Question: My App reads the SharePoint Term Store and need to get the label associated with the user's language. I get the user's language and lcid, and then I read all the terms under a certain node in the taxonomy using this code:
'''
... some code to get the Term Store, then Term Group, then Term Set, and finally startTerm
var tsTerms = startTerm.get_terms();
context.load(tsTerms);
context.executeQueryAsync(
function () {
var termsEnum = tsTerms.getEnumerator();
while (termsEnum.moveNext()) {
var currentTerm = termsEnum.get_current();
var termName = currentTerm.get_name();
var userLabel = currentTerm.getDefaultLabel(lcid);
var userLabelValue = userLabel.get_value();
console.log ("Label=", userLabel, userLabelValue)
... more code ...
'''
In the while loop, I can get all the attributes of the term I need, except for the label. In other samples I found on the web, to get the default label, my userLabel object would be loaded in the context, then another context.executeQueryAsync is called. All that makes sense, but this would induce a lot of calls to the SharePoint server.
But, when I write to the console the userLabel object, is shows as type SP.Result, and when I open it, I see the label I want under the m_value. So there should be no need to go to the server again. However, the userLabelValue is returned as a 0 - obviously, the get_value() does not work. In MSDN documentation, a SP.Result object type is for internal use only. Is there any way to extract the data that it stores?
I have attached a picture of the console with the object expanded, where we clearly see the m_value = "Contrat", which is the label I need to get to.

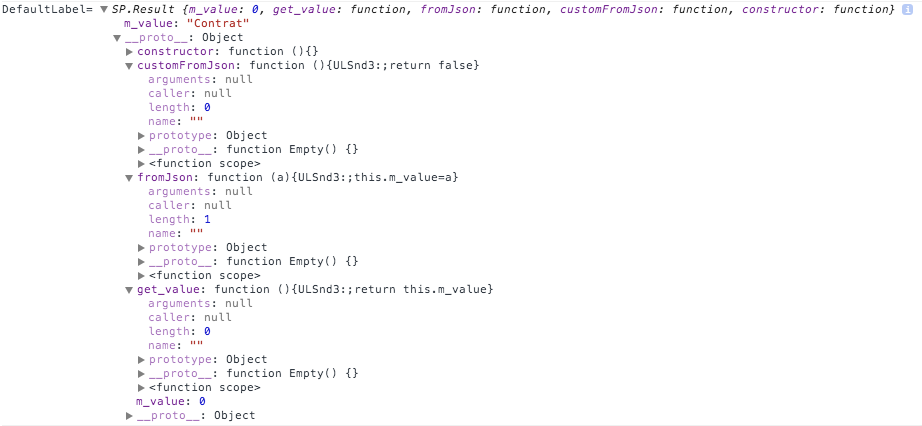
Answer: Use <URL> for this Term based on the 'LCID':
'''
function getTermDefaultValue(termId,lcid,success,failure)
{
var context = SP.ClientContext.get_current();
var taxSession = SP.Taxonomy.TaxonomySession.getTaxonomySession(context);
var termDefaultValue = taxSession.getTerm(termId).getDefaultLabel(lcid);
context.executeQueryAsync(function() {
success(termDefaultValue);
},
failure);
}
'''
> Note: 'SP.Taxonomy.Term.getDefaultLabel' method expects <URL> for the label.
'''
var layoutsRoot = _spPageContextInfo.webAbsoluteUrl + '/_layouts/15/';
$.getScript(layoutsRoot + 'sp.taxonomy.js',
function () {
var termId = 'dff82ab5-6b7a-4406-9d20-40a8973967dd';
getTermDefaultValue(termId,1033,printLabelInfo,printError);
});
function printLabelInfo(label)
{
console.log(String.format('Default Label: {0}',label.get_value()));
}
function printError(sender,args){
console.log(args.get_message());
}
'''